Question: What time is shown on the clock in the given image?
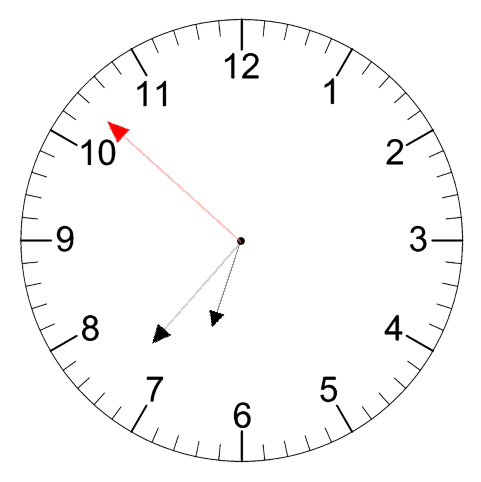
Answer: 06:36:52